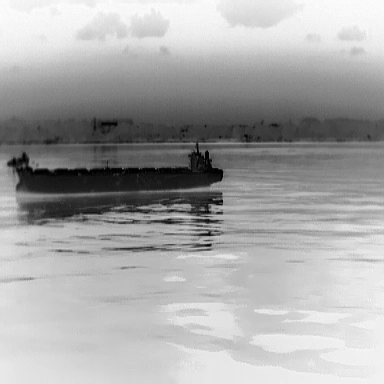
There is a liner in the infrared image.